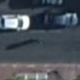
Vehicle type: Motorcycle